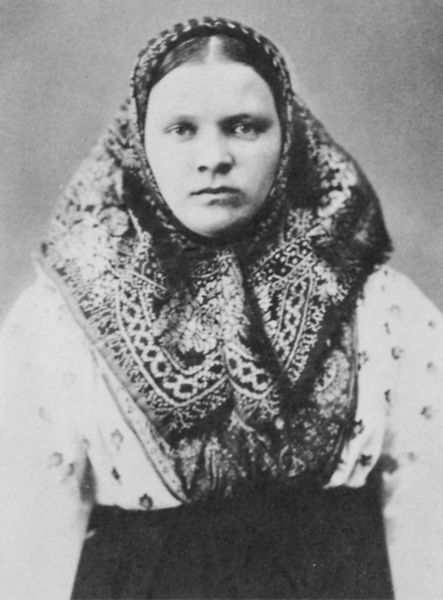
Titel: Porträt
Künstler: Russischer Photograph
Standort: London
Institution: Royal Anthropological Institute
Schlagwörter: kopf, weiß, mädchen, blumen, frau, frisur, grau, hintergrund, kleid, licht, mund, nase, profil, schmuck, schwarz, stirn, blick, dame, schal, tuch, muster, ornament, rock, jung, augen, bluse, gesicht, bildnis, portrait, porträt, stamm, gewand, haare, stickerei, stoff, frontal, kinn, lippen, mittelscheitel, scheitel, rund, schürze, taille, papier, modell, zöpfe, bäuerin, russland, dick, weiblich, kopftuch, zopf, ernst, streng, foulard, starr, verzierung, junge frau, wange, augenbraue, oberkörper, foto, fotografie, punkte, gemustert, gepunktet, schwarz weiss, blanc, noir, gesciht, kurz, braue, photo, tracht, geblümt, geflochten, gebunden, miene, femme, fotographie, osten, tradition, bäuerlich, russisch, paysanne, schitel, chevelure, völker, brune, haartuch, russe, osteuropa, noir et blanc, russin, volkstracht, slavin, photgraphie, madame, starrer blick, traditionell, anfass, dokumentar, gedrungen, moche, rumänien, folklore, ormanent, écharpe, 20. jahrhundert, nasei, identité, mademoiselle, anthropologie, anthropométrie